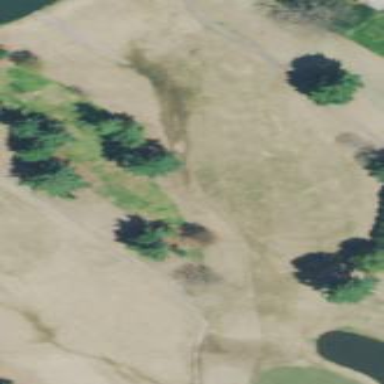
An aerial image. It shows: Grassy area designated as golf fairway.